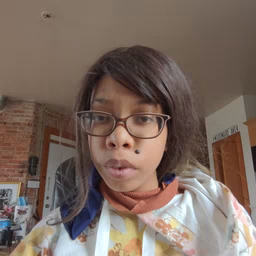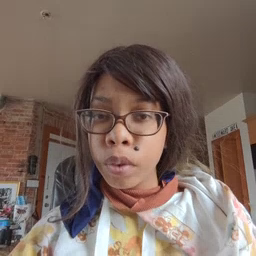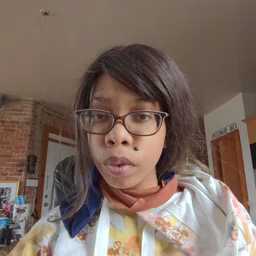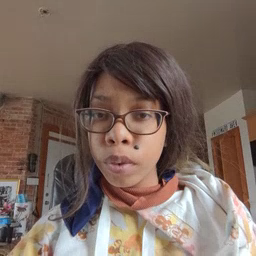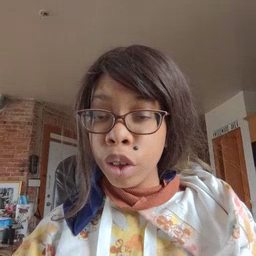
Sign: into